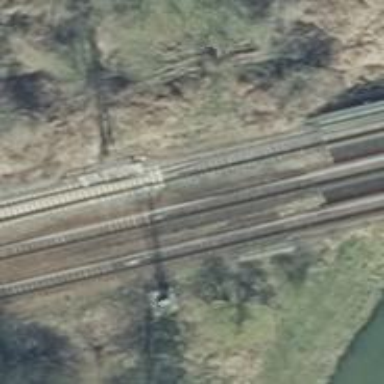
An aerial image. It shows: Railway switch.